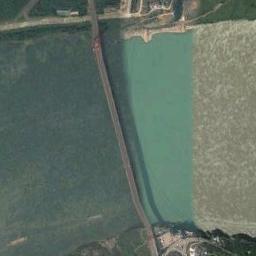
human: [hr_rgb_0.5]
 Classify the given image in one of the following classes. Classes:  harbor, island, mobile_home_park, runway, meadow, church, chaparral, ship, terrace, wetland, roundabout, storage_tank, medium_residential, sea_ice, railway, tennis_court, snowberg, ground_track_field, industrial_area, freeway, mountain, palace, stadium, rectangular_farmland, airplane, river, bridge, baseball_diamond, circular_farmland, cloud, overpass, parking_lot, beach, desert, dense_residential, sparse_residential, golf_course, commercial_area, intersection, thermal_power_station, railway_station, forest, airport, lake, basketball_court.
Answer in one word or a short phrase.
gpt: bridge